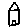
Label: house